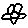
Label: flower